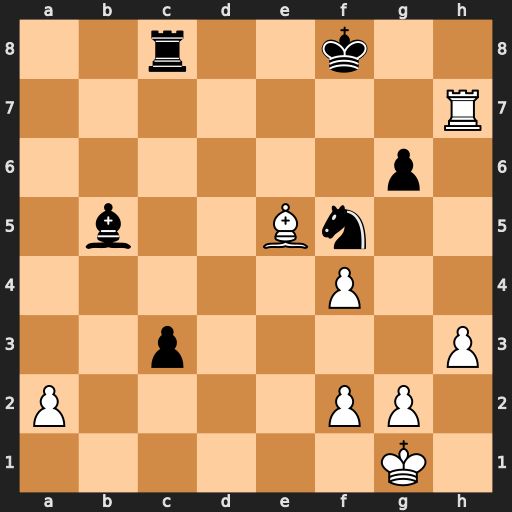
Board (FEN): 2r2k2/7R/6p1/1b2Bn2/5P2/2p4P/P4PP1/6K1
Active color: w
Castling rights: -
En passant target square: -
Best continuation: Rh8+ Ke7 Rxc8